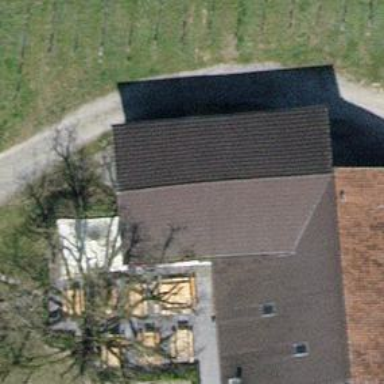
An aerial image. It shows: Restaurant.